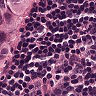
Metastatic tissue present: yes